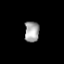
Tissue: lung
Cell type: Epithelial cells
Senescence score: 0.1997
Nuclear area (px): 300
Mean DAPI intensity: 162.593